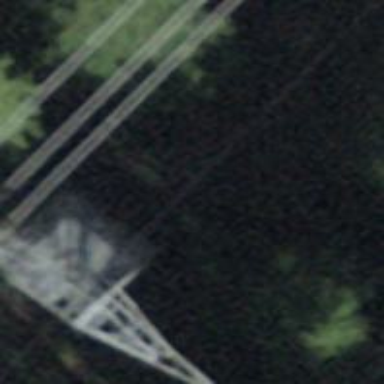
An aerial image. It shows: Power tower.